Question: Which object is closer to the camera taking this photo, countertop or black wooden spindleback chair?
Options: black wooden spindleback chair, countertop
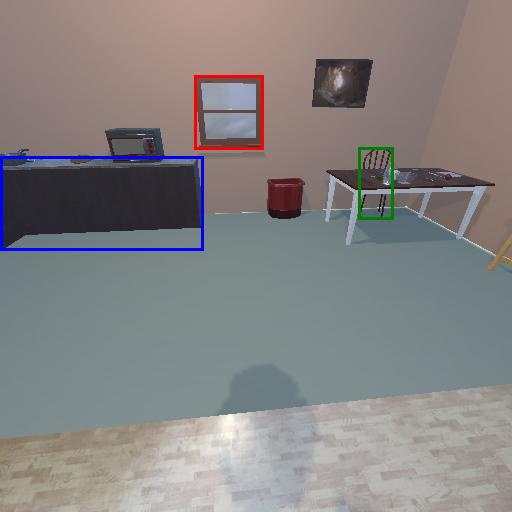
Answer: black wooden spindleback chair